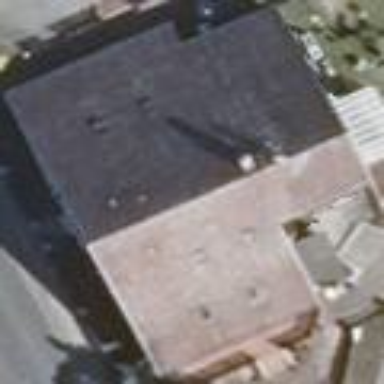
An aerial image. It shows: Detached building with gabled roof. The roof is oriented across the structure and is red in color. The building itself is grey.